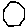
Label: hexagon